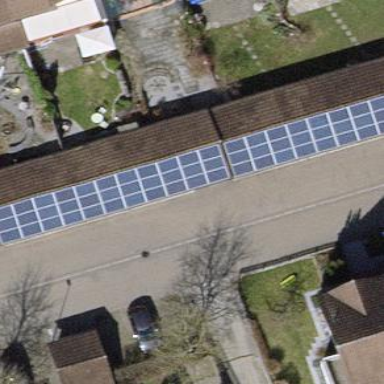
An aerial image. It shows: Solar photovoltaic panel generator.